Question: Is there a way i can draw the black "background" behind the image using pure CSS ?
I am persuaded that it can be done using the ':before' pseudo-class. But i can't make it work. I have also tried using shadows, but the final result is not similar what i am trying to achieve.
Modern browsers, no javascript, no jQuery, no plugins and no extra HTML markup.
I know there are zillion ways to achieve what i am trying to do, however i am really looking forward for a pure CSS solution. As stated before, trying to avoid extra markup and javascript for something as simple as that. Thanks!

Here is a <URL> and the code below.
'''
img {
position: absolute;
top: 100px;
left: 100px;
-webkit-transform-origin: center left;
-moz-transform-origin: center left;
-ms-transform-origin: center left;
-o-transform-origin: center left;
transform-origin: center left;
-webkit-transform: rotate(-2deg);
-moz-transform: rotate(-2deg);
-ms-transform: rotate(-2deg);
-o-transform: rotate(-2deg);
transform: rotate(-2deg);
}
img:before {
background: #000;
-webkit-transform-origin: center left;
-moz-transform-origin: center left;
-ms-transform-origin: center left;
-o-transform-origin: center left;
transform-origin: center left;
-webkit-transform: rotate(-4deg);
-moz-transform: rotate(-4deg);
-ms-transform: rotate(-4deg);
-o-transform: rotate(-4deg);
transform: rotate(-4deg);
width: 300px;
height: 300px;
content: ".";
}
'''
'''
<!doctype html>
<html>
<body>
<img width="300" height="150" src="http://upload.wikimedia.org/wikipedia/en/7/70/Example.png" />
</body>
</html>
'''
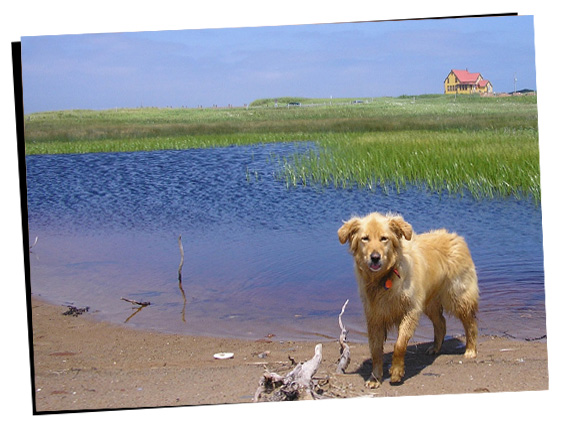
Answer: It seems like the before: element is ignored on img tags - <URL>
Added a div (sorry :-)